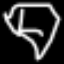
Label: diamond